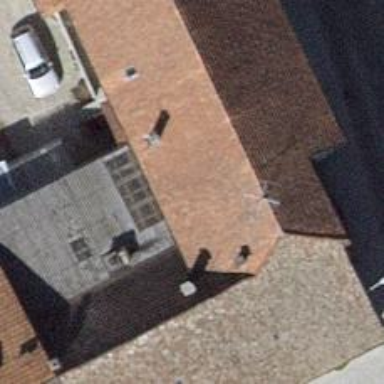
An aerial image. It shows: Restaurant.